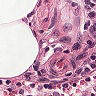
Metastatic tissue present: no